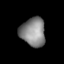
Tissue: lung
Cell type: Endothelial cells
Senescence score: 0.6137
Nuclear area (px): 702
Mean DAPI intensity: 133.221